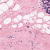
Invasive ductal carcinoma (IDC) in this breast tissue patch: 0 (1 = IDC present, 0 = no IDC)